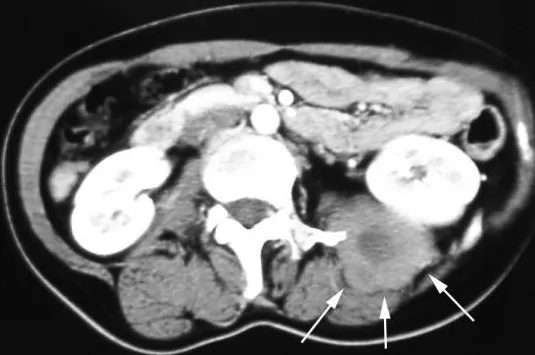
Contrast enhanced computed tomography showing the tumor location between iliocostalis and psoas muscles in retroperitoneal space.
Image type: radiology (ct)